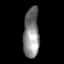
Tissue: lung
Cell type: Epithelial cells
Senescence score: 0.2341
Nuclear area (px): 774
Mean DAPI intensity: 132.045